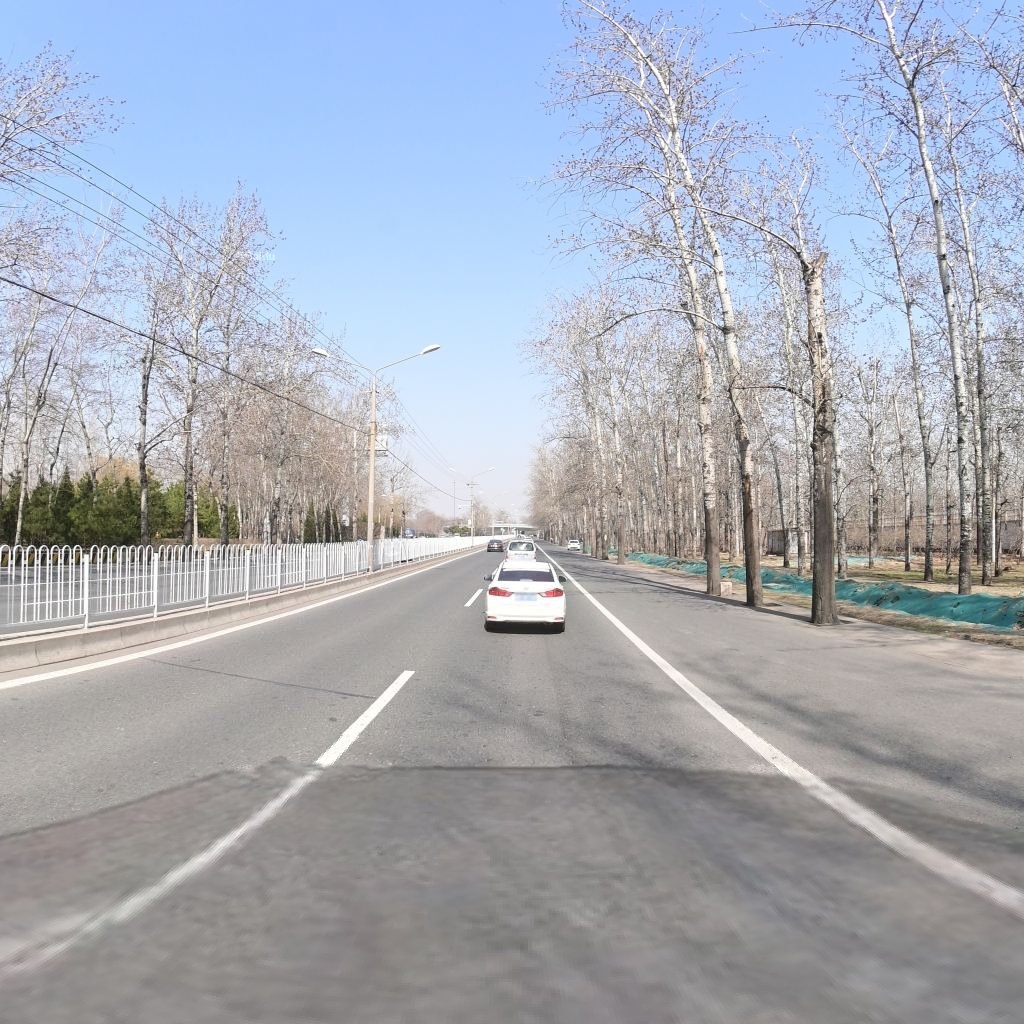
Region: Chaoyang
Road damage annotations: transverse patch